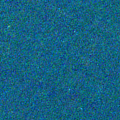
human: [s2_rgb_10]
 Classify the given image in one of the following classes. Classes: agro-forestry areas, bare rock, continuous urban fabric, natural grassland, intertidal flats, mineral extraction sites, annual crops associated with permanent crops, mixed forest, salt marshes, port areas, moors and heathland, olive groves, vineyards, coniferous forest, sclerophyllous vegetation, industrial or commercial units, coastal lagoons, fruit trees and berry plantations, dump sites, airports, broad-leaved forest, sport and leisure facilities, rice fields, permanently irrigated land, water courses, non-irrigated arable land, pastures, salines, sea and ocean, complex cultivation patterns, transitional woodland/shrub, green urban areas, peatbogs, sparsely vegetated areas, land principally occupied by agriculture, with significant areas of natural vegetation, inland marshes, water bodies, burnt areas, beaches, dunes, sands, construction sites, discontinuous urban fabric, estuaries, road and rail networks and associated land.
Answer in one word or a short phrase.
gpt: sea and ocean